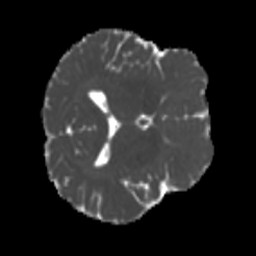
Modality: MD
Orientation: axial
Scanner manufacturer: siemens
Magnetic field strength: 3 T
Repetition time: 4 s
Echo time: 0.0594 s